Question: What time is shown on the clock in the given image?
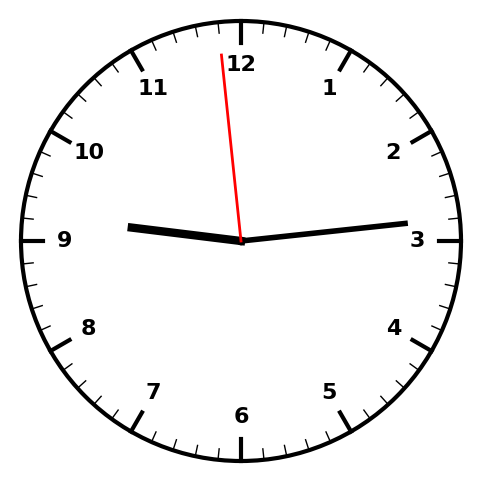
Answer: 09:13:59